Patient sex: M
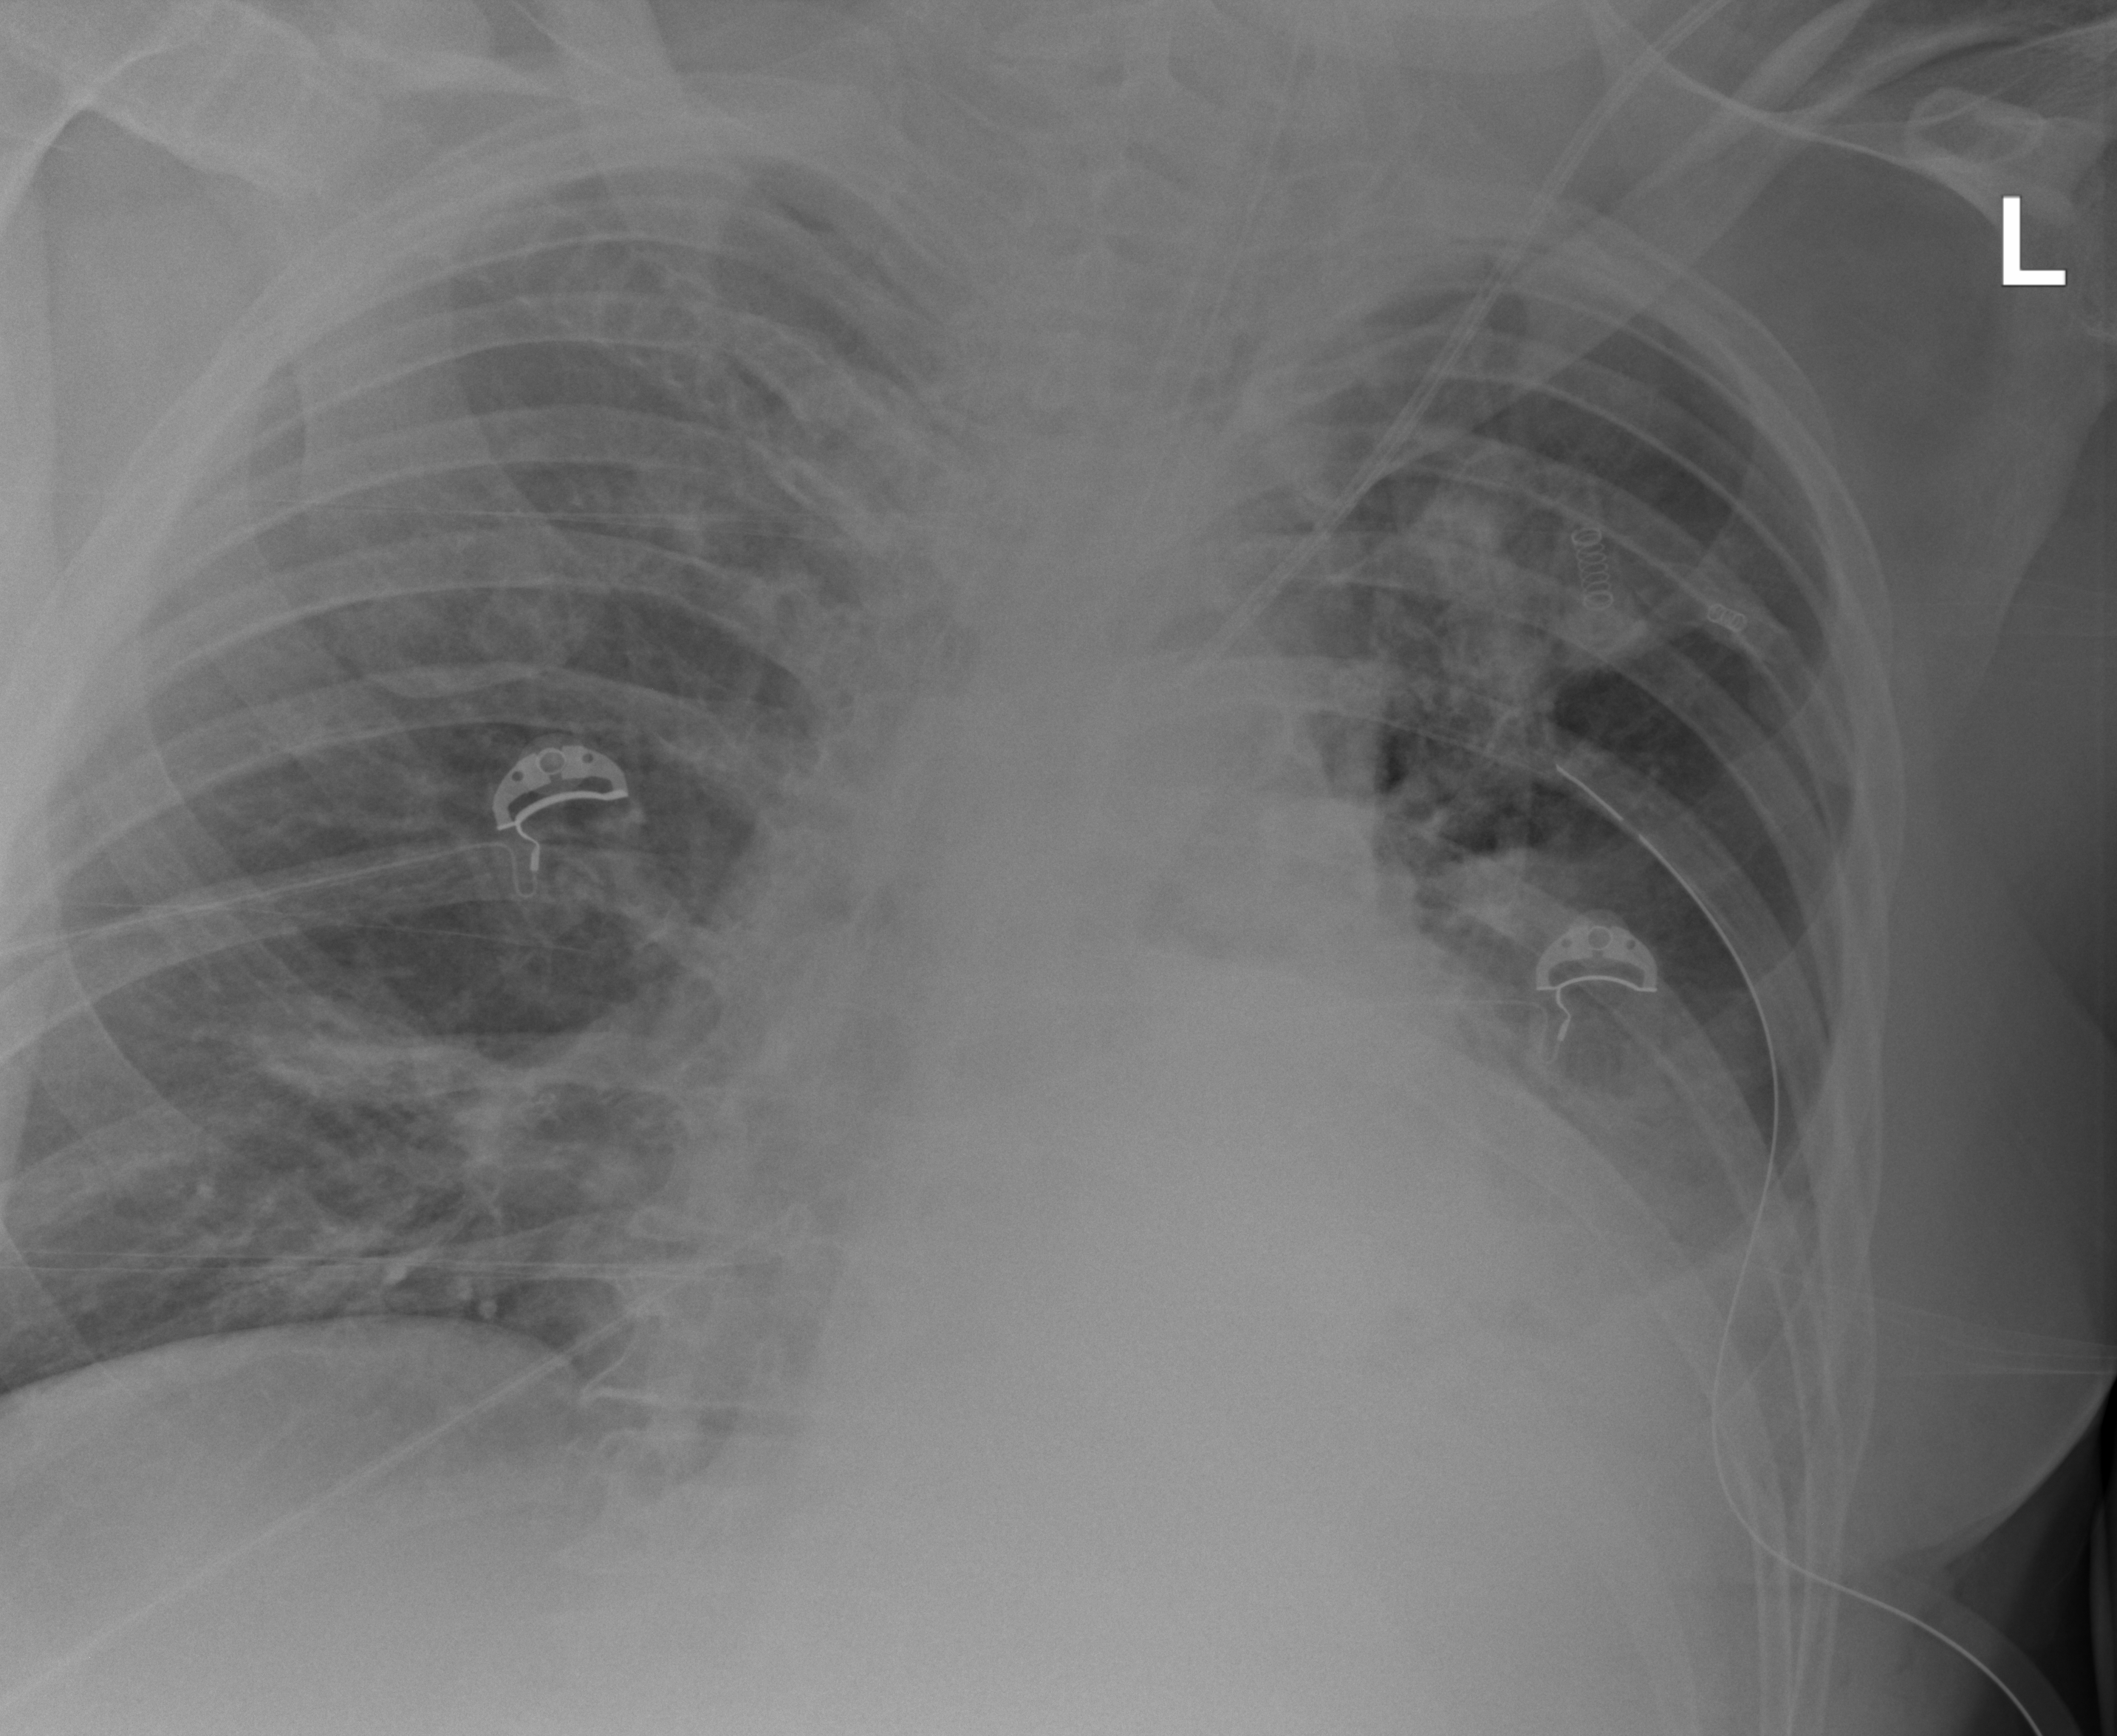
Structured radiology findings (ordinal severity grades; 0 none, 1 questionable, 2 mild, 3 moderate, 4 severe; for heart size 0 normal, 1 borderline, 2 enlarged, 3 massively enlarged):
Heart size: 2
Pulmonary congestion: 0
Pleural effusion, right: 0
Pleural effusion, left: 2
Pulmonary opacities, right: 2
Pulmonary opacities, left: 3
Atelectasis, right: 2
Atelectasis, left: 3